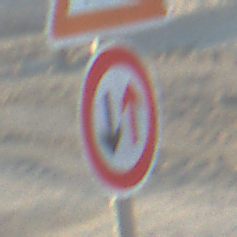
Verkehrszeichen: VorrangDesGegenverkehrs
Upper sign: Arbeitsstelle
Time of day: SunriseSunset
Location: Outdoor (Beach)
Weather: Clear
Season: NotSpecified
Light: Natural